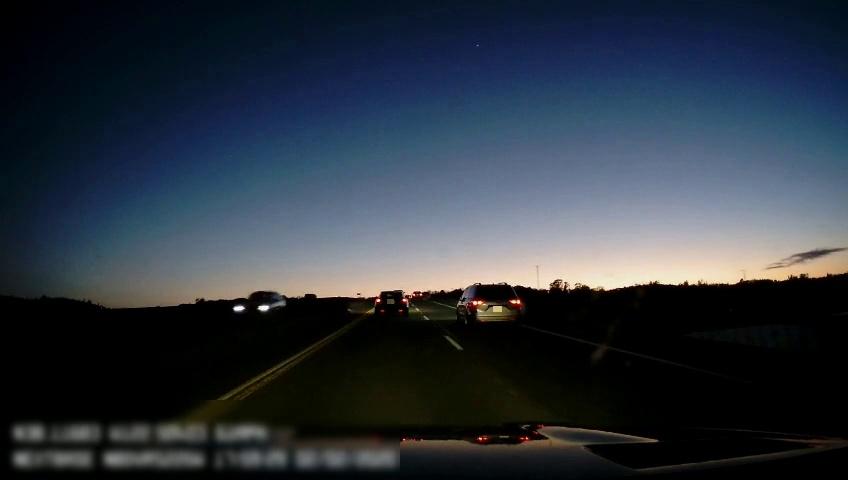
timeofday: Dusk/Dawn/Twilight
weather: Sunny
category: Drivable Space
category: Vehicles | SUV
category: Vehicles | Car
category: Vehicles | Car
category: Vehicles | Car
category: Lanes | Current Lane
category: Lanes | Current Lane
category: Lanes | Alternate Lane